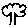
Label: tree